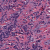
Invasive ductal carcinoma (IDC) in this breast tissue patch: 1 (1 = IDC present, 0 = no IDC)